Interaction volume radius: 10 \u00c5
Interaction volume height: 45 \u00c5
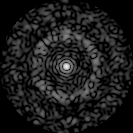
Disorder parameter: 0.8023